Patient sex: F
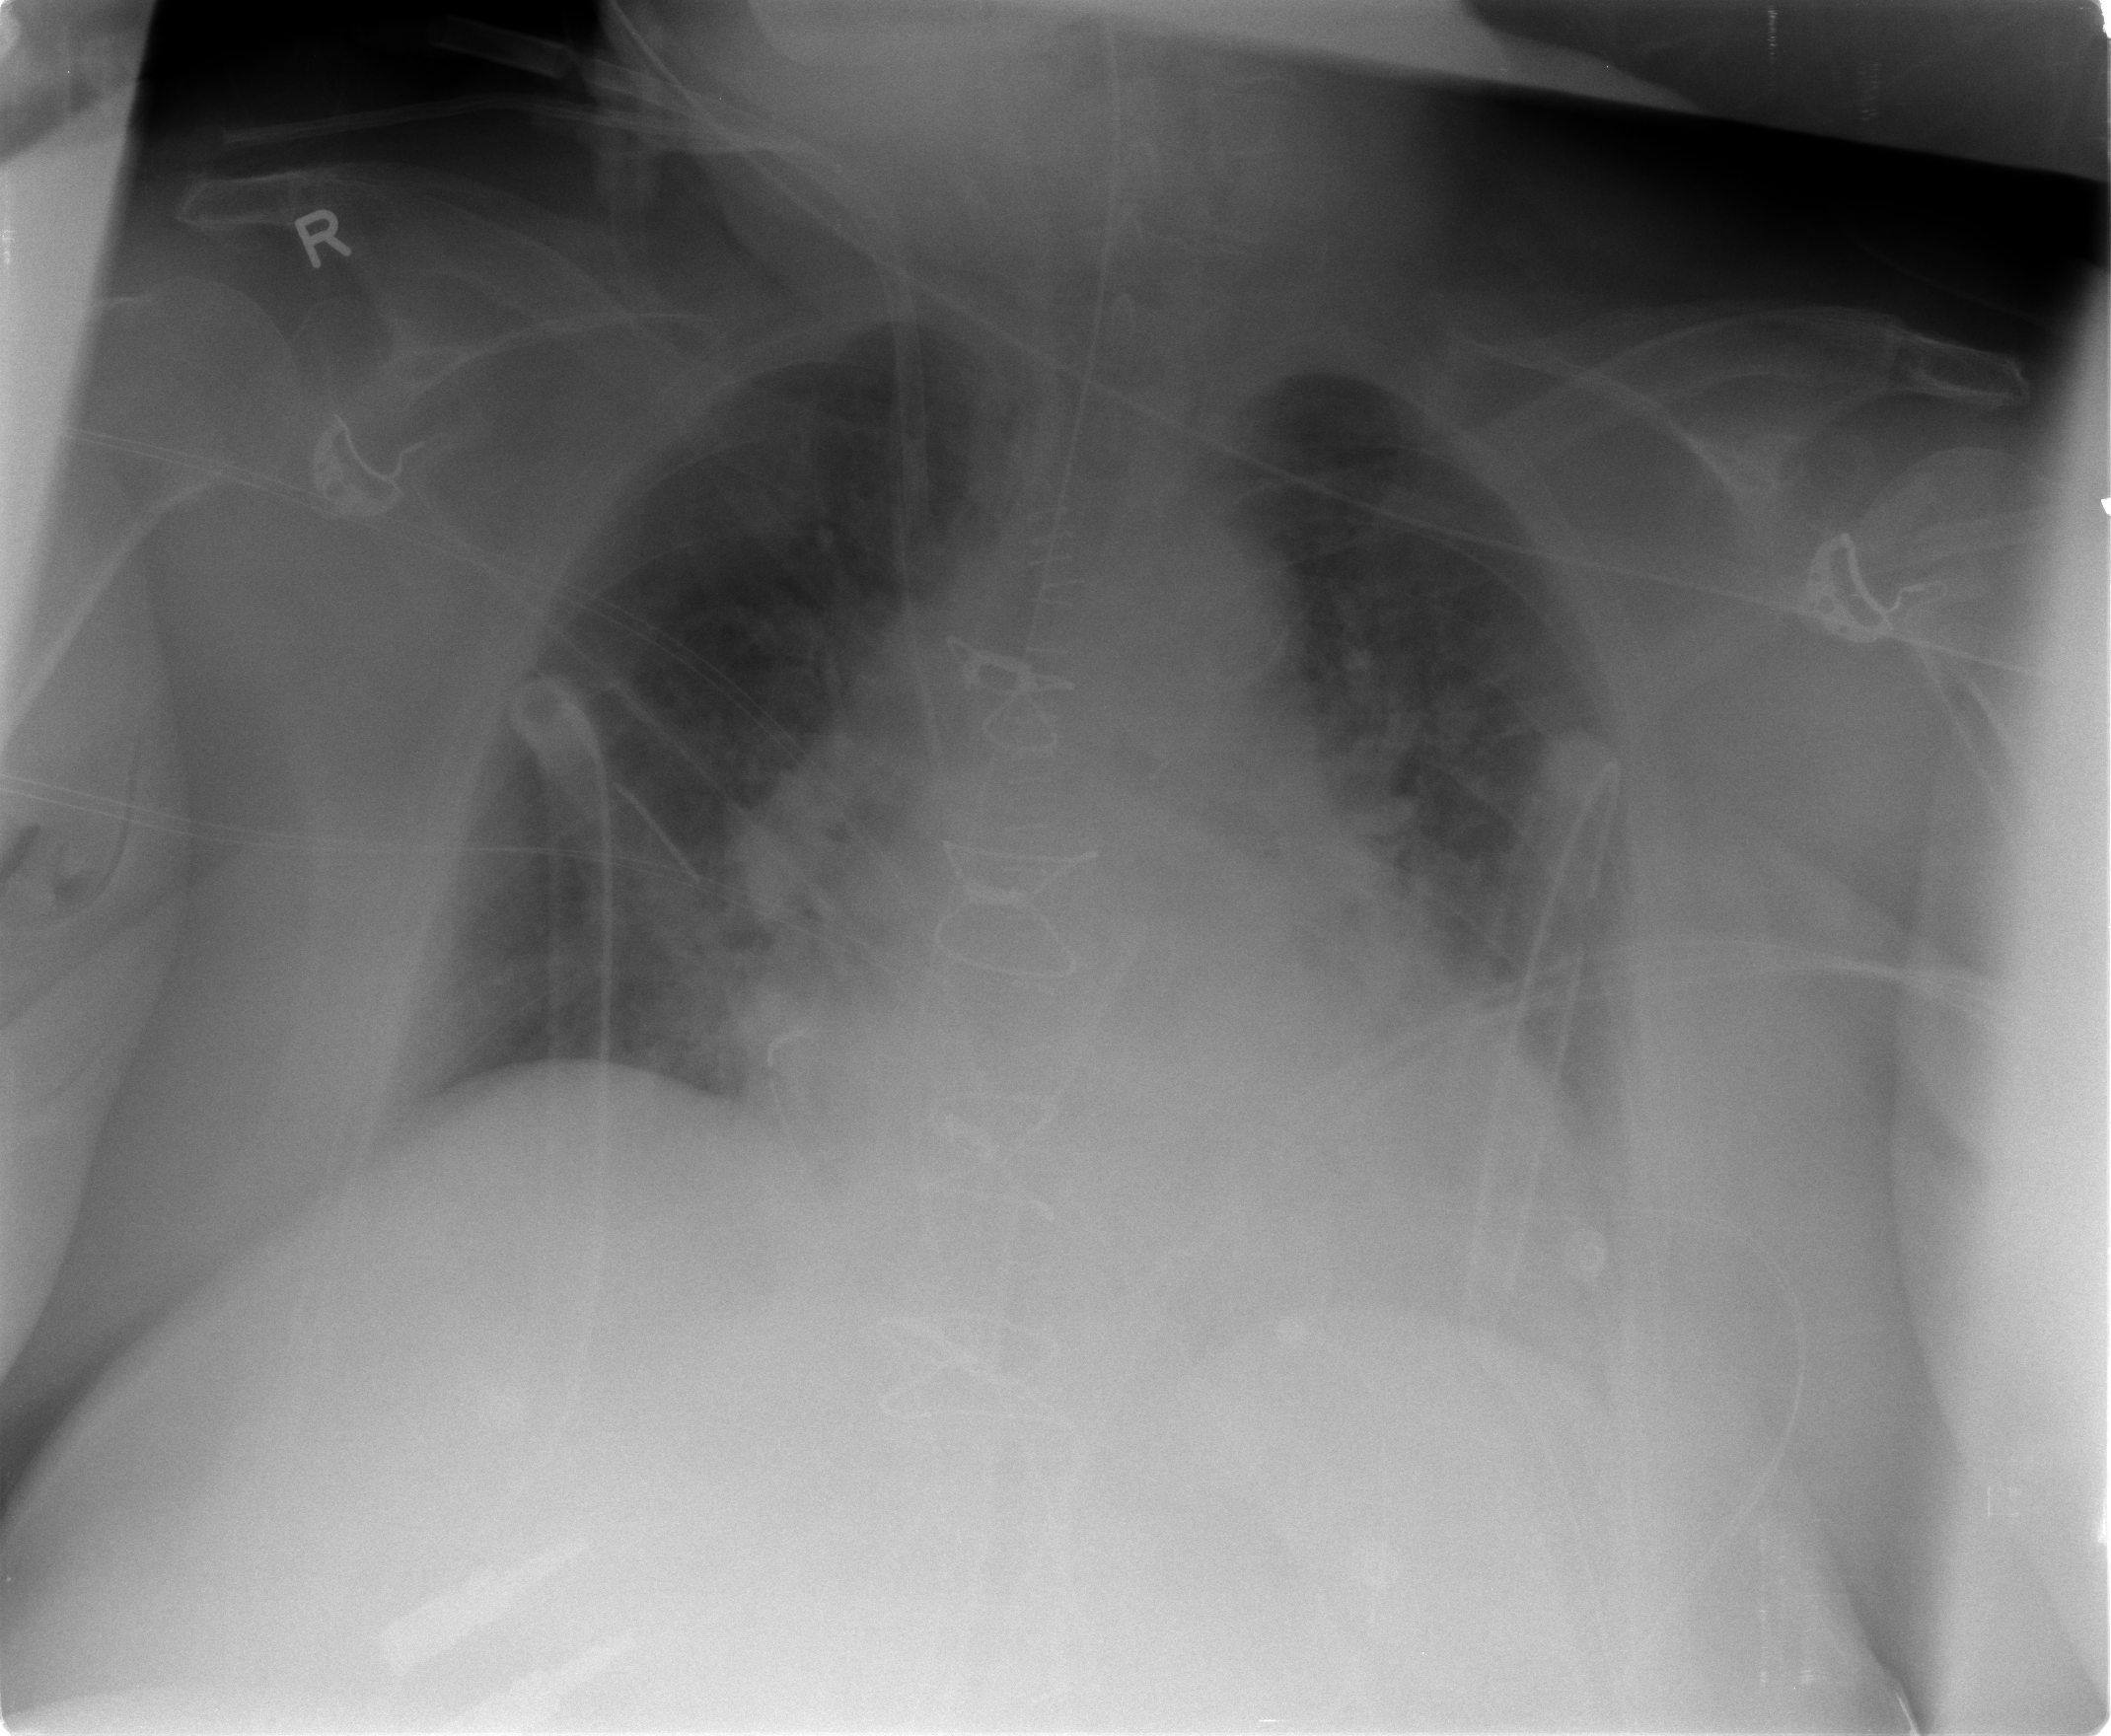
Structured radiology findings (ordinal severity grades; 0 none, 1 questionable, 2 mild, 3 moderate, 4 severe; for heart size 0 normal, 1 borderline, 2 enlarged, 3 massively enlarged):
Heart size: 2
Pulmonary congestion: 2
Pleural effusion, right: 0
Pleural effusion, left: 0
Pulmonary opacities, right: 0
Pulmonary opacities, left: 0
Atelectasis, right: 2
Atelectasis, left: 2